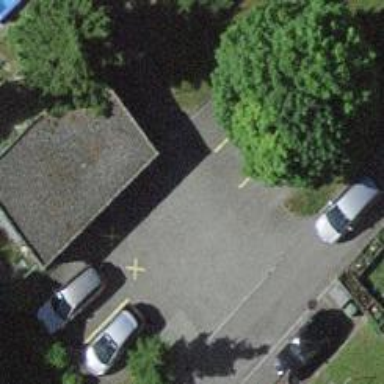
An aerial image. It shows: Garage building.